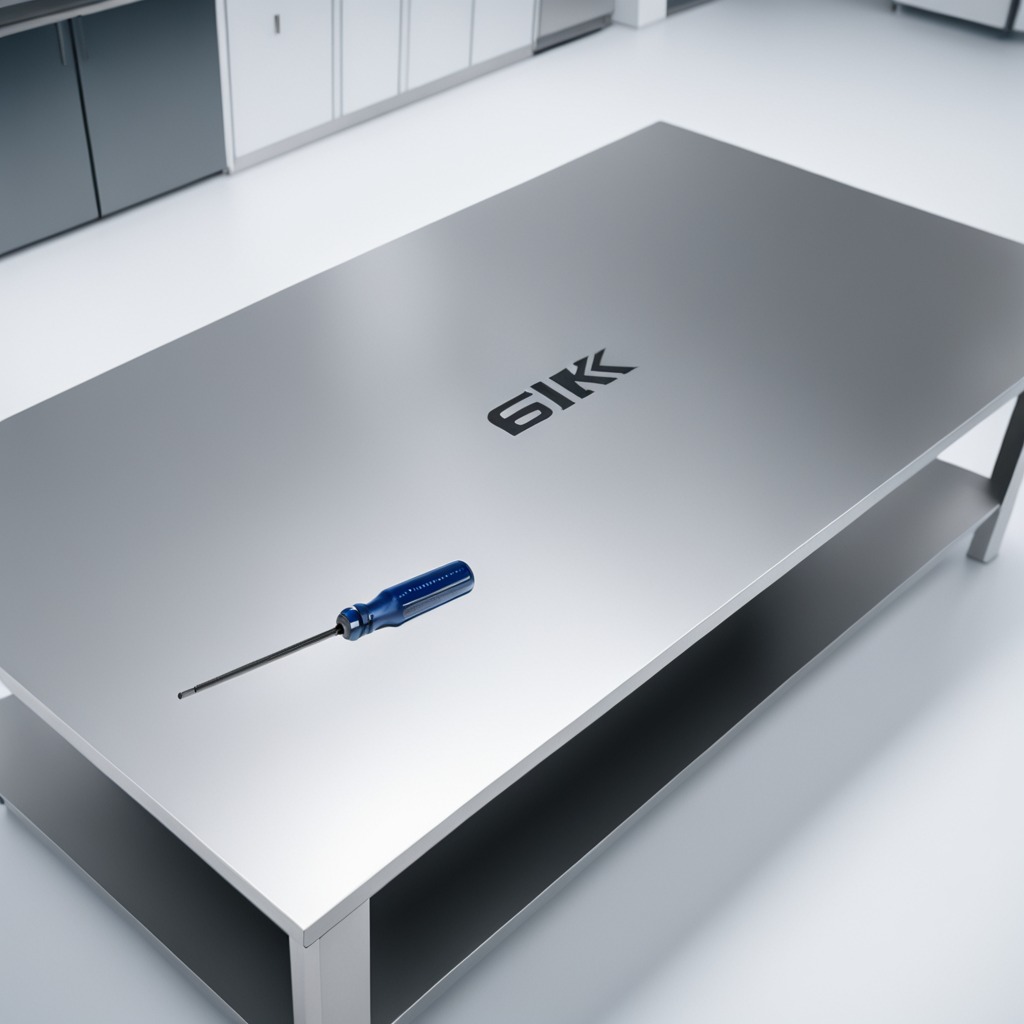
A screwdriver is lying on the stainless steel table in a high-end prototyping lab.